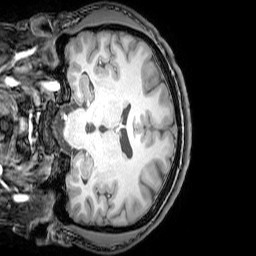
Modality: T1w
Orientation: coronal
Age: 24
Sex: male
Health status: healthy
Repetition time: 0.081 s
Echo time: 0.037 s